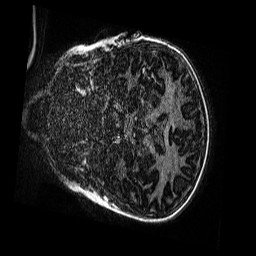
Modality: MP2RAGE
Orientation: coronal
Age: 9
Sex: male
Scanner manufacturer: siemens
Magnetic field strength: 3 T
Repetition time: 4 s
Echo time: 0.00299 s